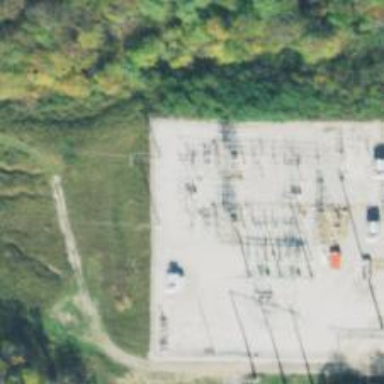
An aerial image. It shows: Switch used for power control.